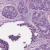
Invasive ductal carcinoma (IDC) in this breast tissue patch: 0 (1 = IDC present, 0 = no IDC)